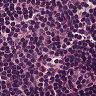
Metastatic tissue present: no